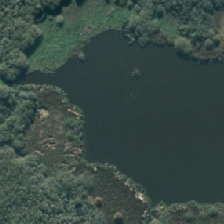
Land cover: lake_pond